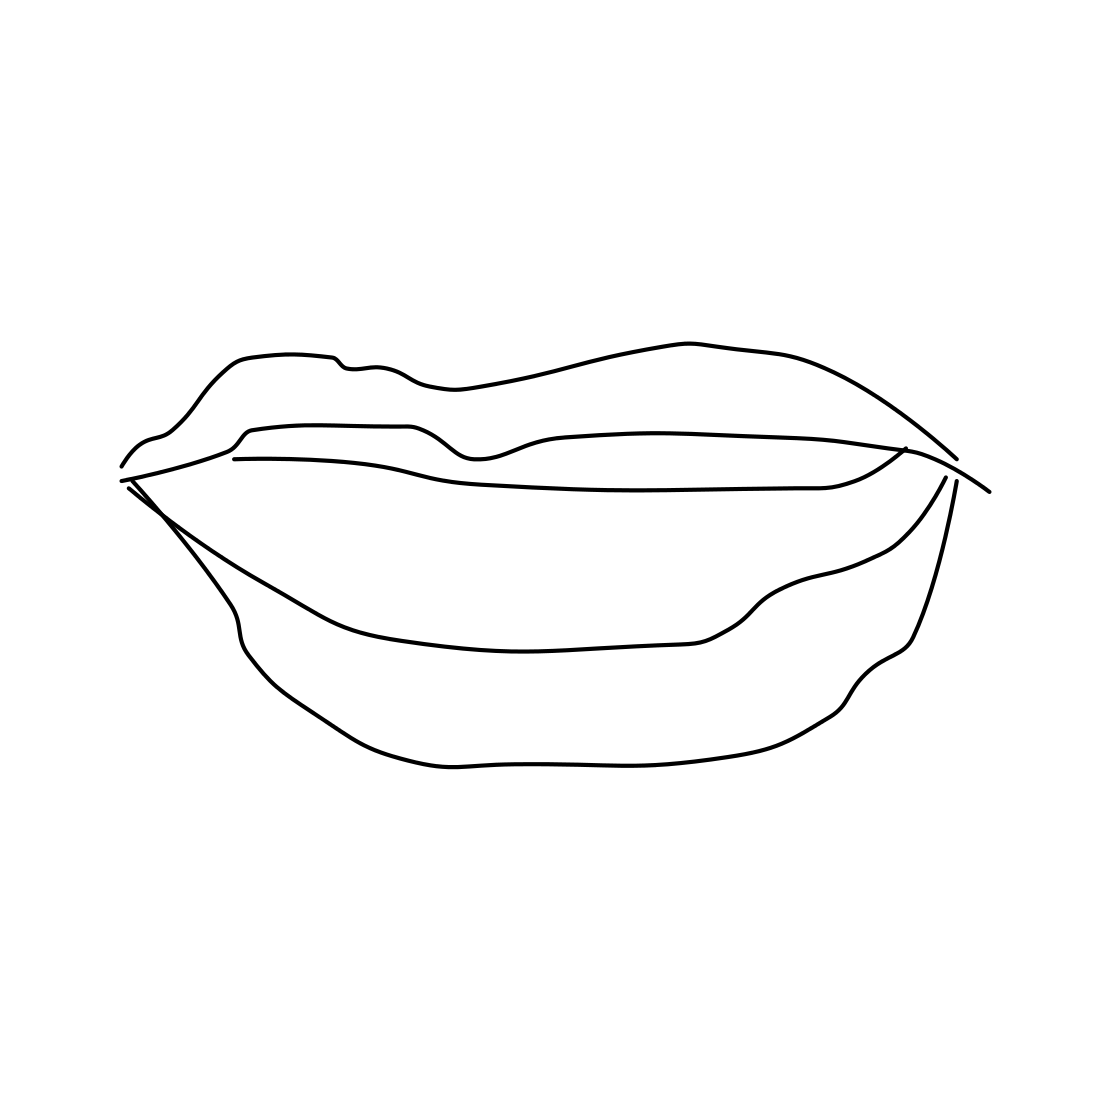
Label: mouth